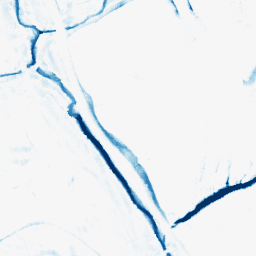
Category: morphological
Decomposition family: morphological_square
Decomposition parameters: operation: closing
size: 10
Upsampling method: lanczos
Upsampling parameters: scale: 4
Upsampling scale: 4